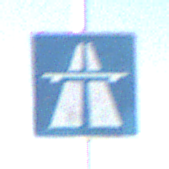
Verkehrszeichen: Autobahn
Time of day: SunriseSunset
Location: Outdoor (Nature)
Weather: PartlyCloudy
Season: NotSpecified
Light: Natural